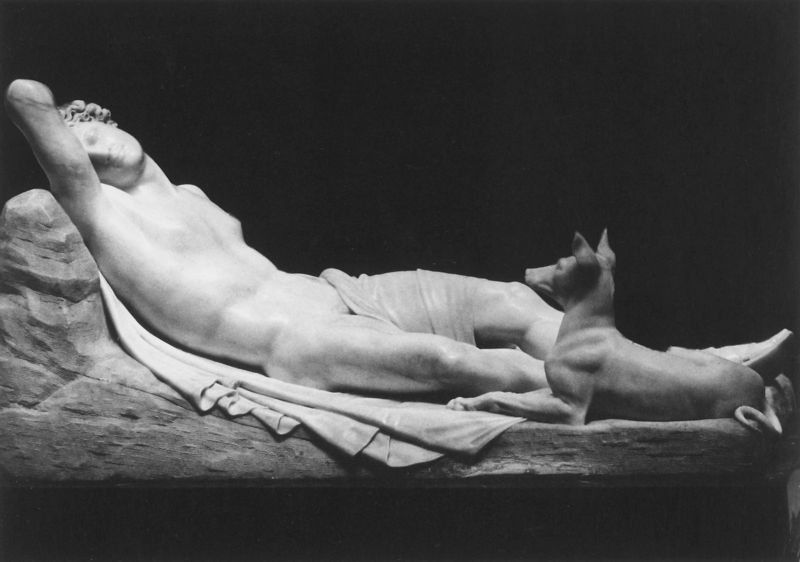
Titel: Endymion
Künstler: Antonio Canova
Institution: Chatsworth, Devonshire Collection
Schlagwörter: akt, mann, nackt, schlaf, brust, frau, marmor, mund, hund, tuch, arm, falten, stein, locken, ohren, skulptur, statue, beine, schwanz, lasziv, liegen, schlafen, white, black, hair, nose, old, robe, sit, woman, bed, blanket, looking, sheet, foto, antike, jüngling, aufmerksam, greek, man, naked, nude, nudity, rock, rocks, roman, stone, wachhund, griechenland, venus, feet, black and white, look, mouth, scarf, dog, tail, sculpture, dead, marble, lager, human, ancient, arms, michelangelo, rome, ears, animal, eye, legs, cloth, chest, lying, sleep, sleeping, body, lay, lie, recline, reclining, greece, knee, tired, friend, down, belly, curly, carved, boobs, tits, eyes closed, sexy, carve, relaxing, breats, junk, granite, antient, tit, missing arm, reclined